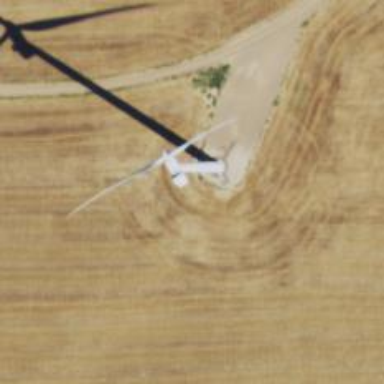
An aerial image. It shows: Wind generator using wind turbines of horizontal axis.